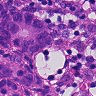
Metastatic tissue present: yes